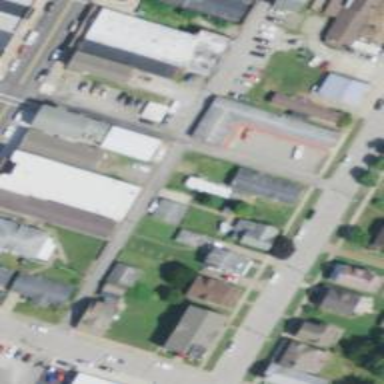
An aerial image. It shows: Alley classified as service road.